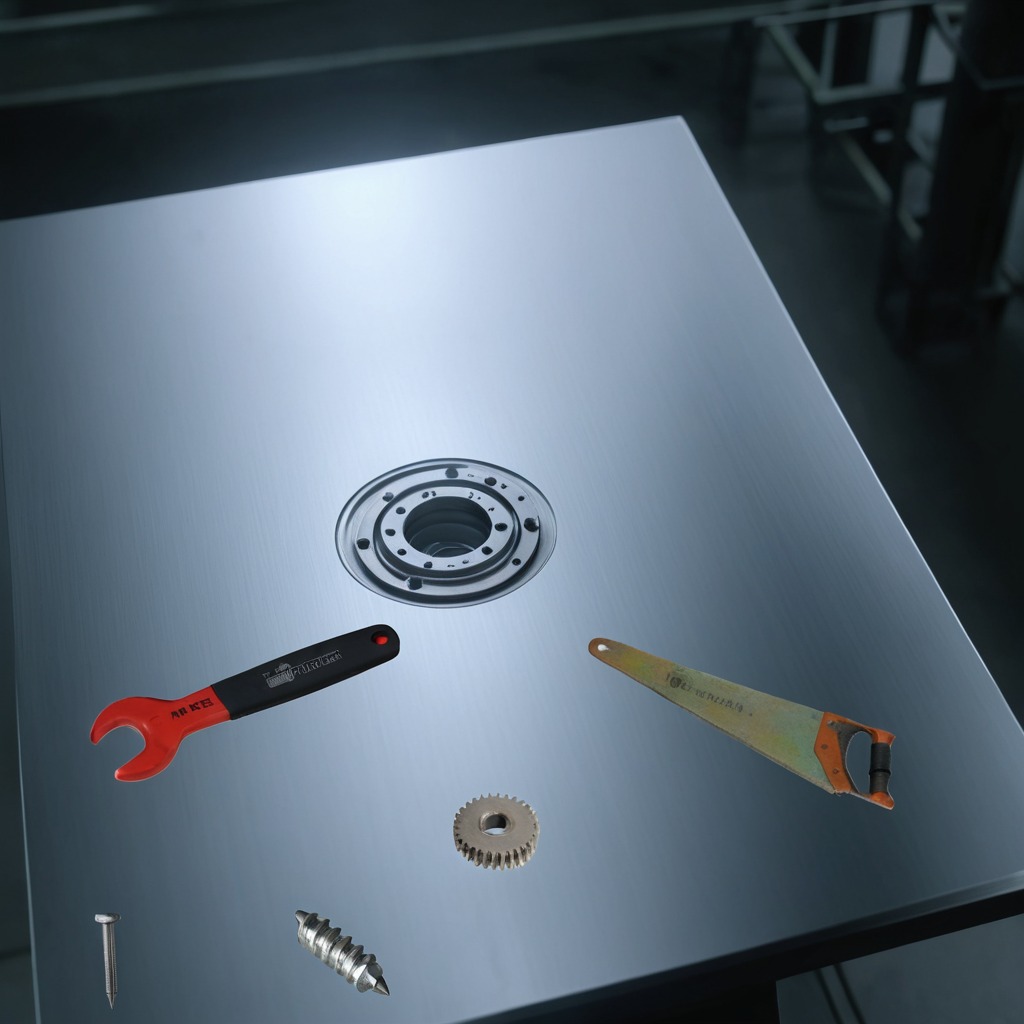
A gear with teeth, a screw, an iron nail, a saw, and a wrench are lying on the metal table.